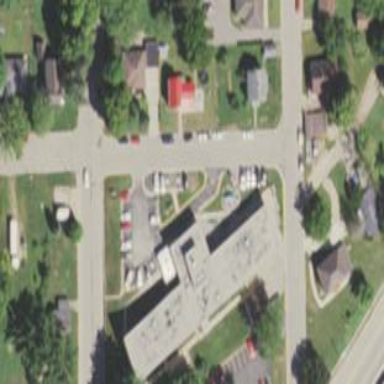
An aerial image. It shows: Nursing home building.